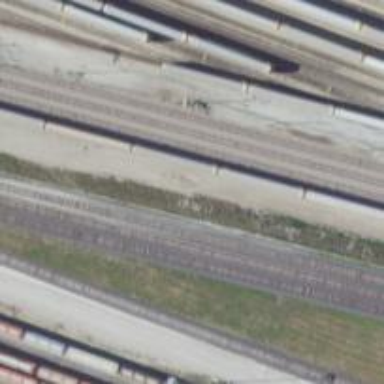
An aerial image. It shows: Railway yard for manifest purposes.